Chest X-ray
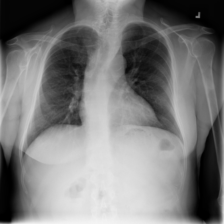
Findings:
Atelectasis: negative
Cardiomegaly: negative
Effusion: negative
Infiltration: positive
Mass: negative
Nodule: negative
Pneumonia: negative
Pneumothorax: negative
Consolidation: negative
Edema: negative
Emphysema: negative
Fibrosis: negative
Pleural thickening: negative
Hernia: negative